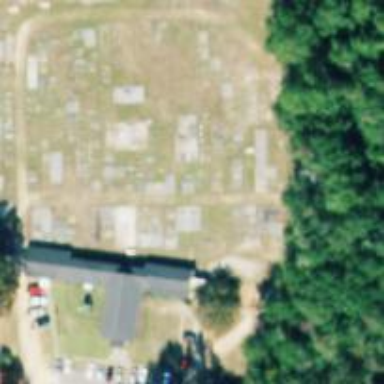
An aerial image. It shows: Cemetery.